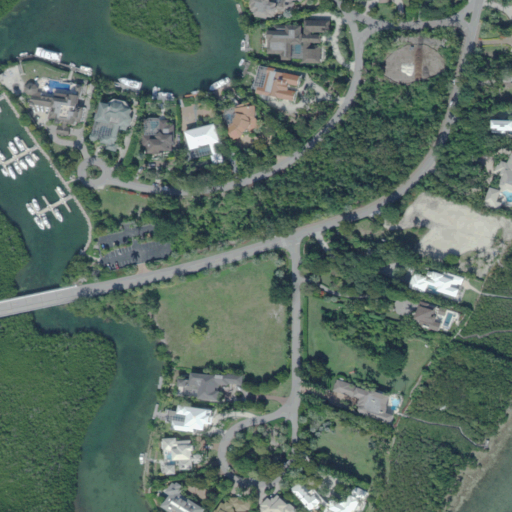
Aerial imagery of island in Florida named Angelfish Key containing low intensity development, open development, open water, woody wetlands, herbaceous wetlands, and medium intensity development